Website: crate-barrel
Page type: gifting
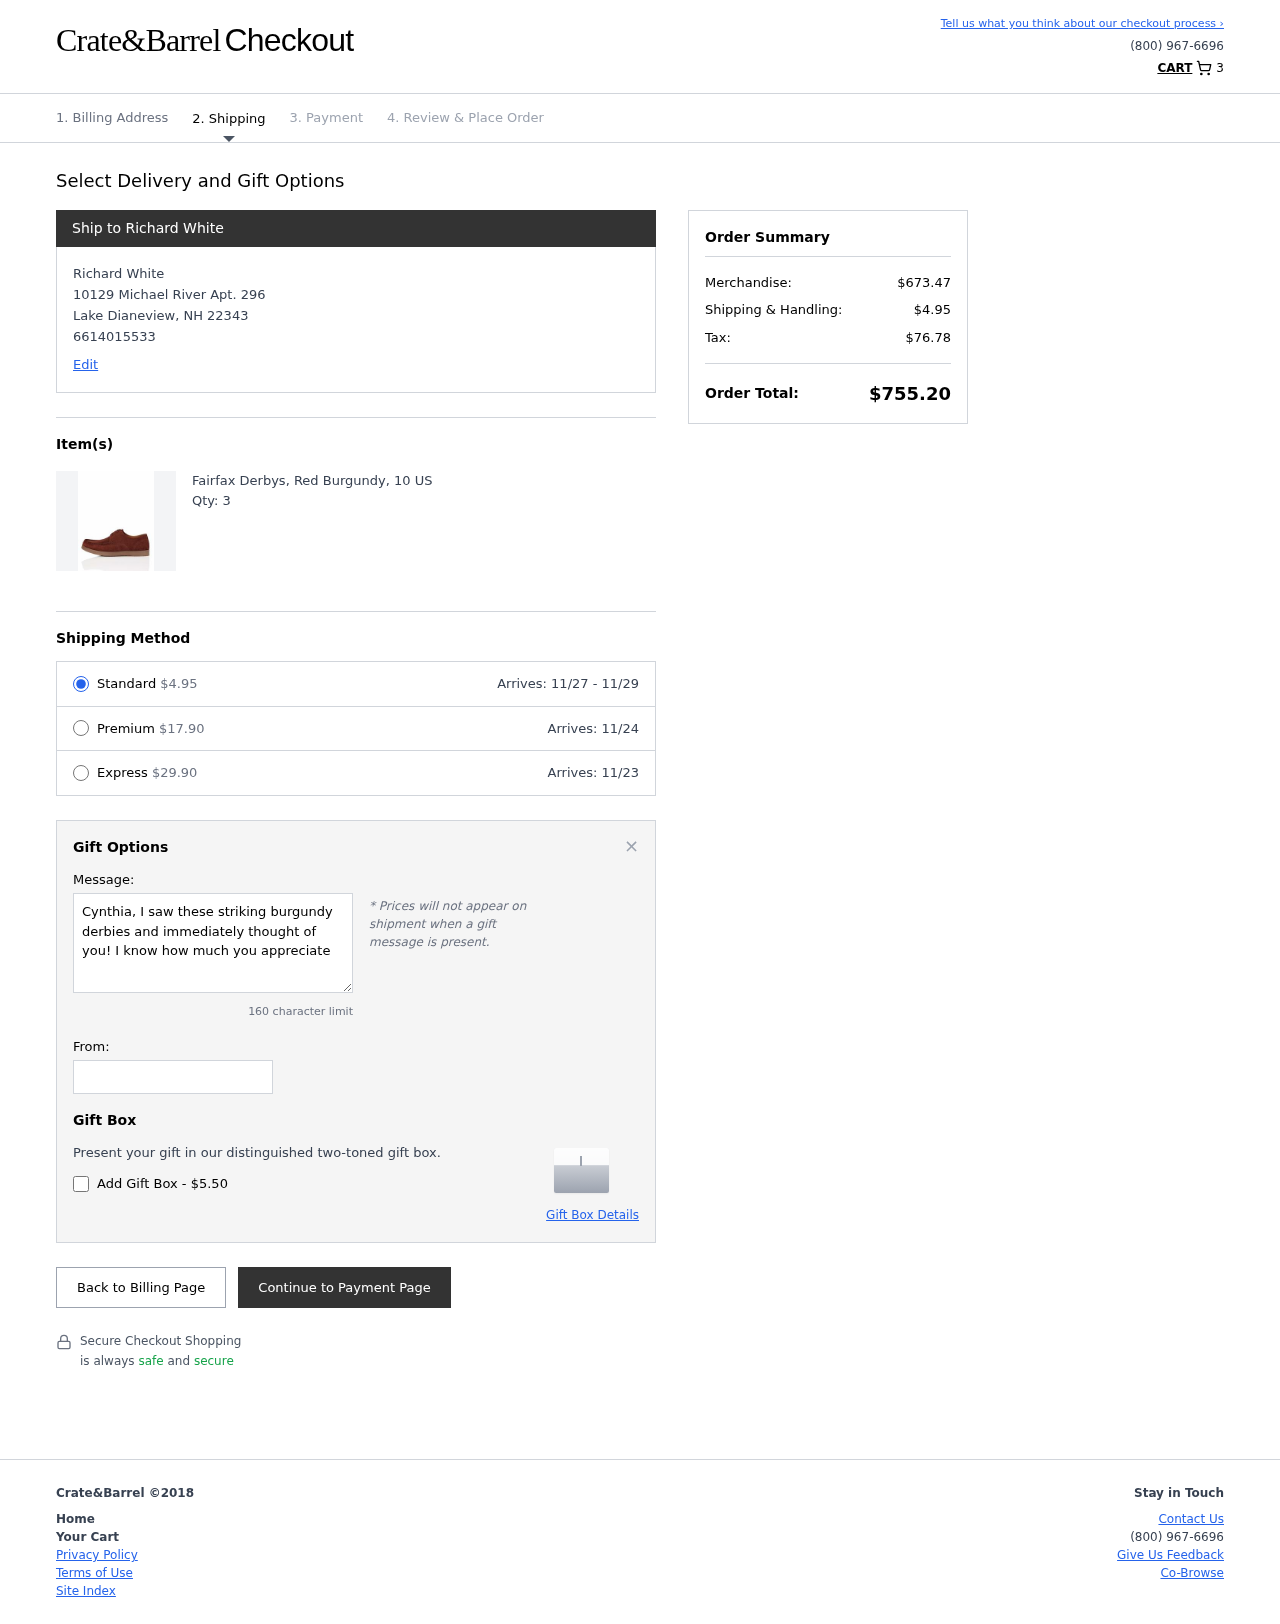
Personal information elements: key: PII_CITY
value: Lake Dianeview
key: PII_FULLNAME
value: Richard White
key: PII_GIFT_FIRSTNAME
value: Cynthia
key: PII_GIFT_MESSAGE
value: Cynthia, I saw these striking burgundy derbies and immediately thought of you! I know how much you appreciate a great pair of shoes, and I can't wait to see how you style them. Just because you deserve a little something special!
Richard
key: PII_PHONE
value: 6614015533
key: PII_POSTCODE
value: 22343
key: PII_STATE_ABBR
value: NH
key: PII_STREET
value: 10129 Michael River Apt. 296
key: PII_FULLNAME2
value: Richard White
Product elements: key: PRODUCT1_NAME
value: Fairfax Derbys, Red Burgundy, 10 US
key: PRODUCT1_QUANTITY
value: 3
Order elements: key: ORDER_NUM_ITEMS
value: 3
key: ORDER_SHIPPING_COST
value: $4.95
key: ORDER_DELIVERY_DATE_RANGE
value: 11/27 - 11/29
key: ORDER_PREMIUM_SHIPPING
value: $17.90
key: ORDER_PREMIUM_DATE
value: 11/24
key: ORDER_EXPRESS_SHIPPING
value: $29.90
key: ORDER_EXPRESS_DATE
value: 11/23
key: ORDER_SUBTOTAL
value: $673.47
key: ORDER_TAX
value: $76.78
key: ORDER_TOTAL
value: $755.20